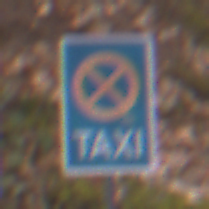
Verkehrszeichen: Taxenstand
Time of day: Midday
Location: Outdoor (Nature)
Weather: Overcast
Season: Autumn
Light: Natural